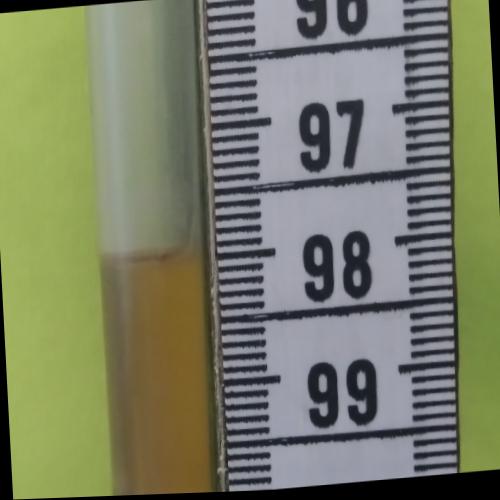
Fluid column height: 98.0 cm